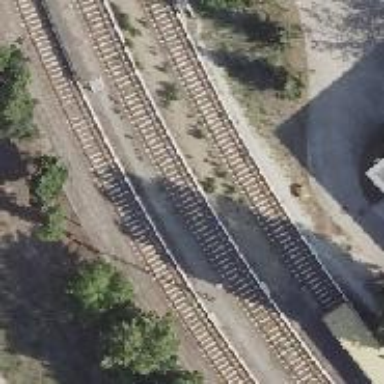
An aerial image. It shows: Yard used for service. The electrified light rail railway is visible.